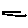
Label: line